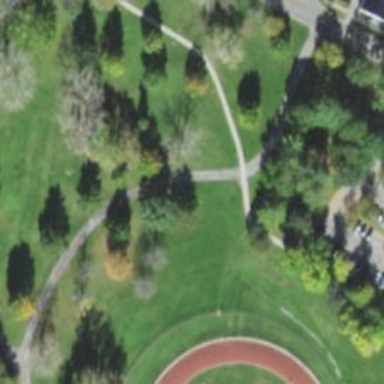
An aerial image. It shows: Disc golf hole.